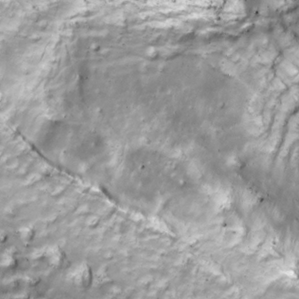
Label: non_frost